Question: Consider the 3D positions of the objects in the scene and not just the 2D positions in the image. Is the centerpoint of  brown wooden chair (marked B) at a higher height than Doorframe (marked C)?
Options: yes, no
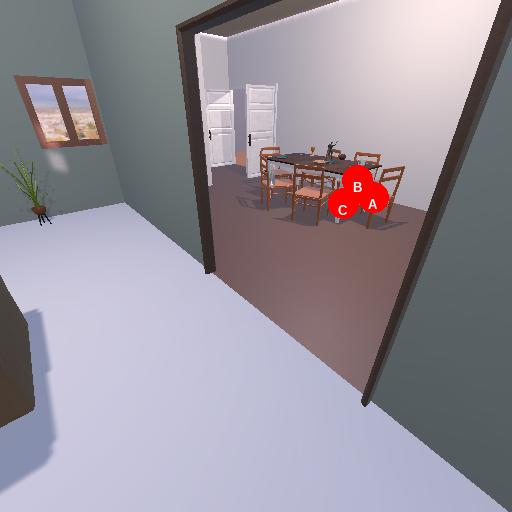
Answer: yes